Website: bh-photo
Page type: receipt
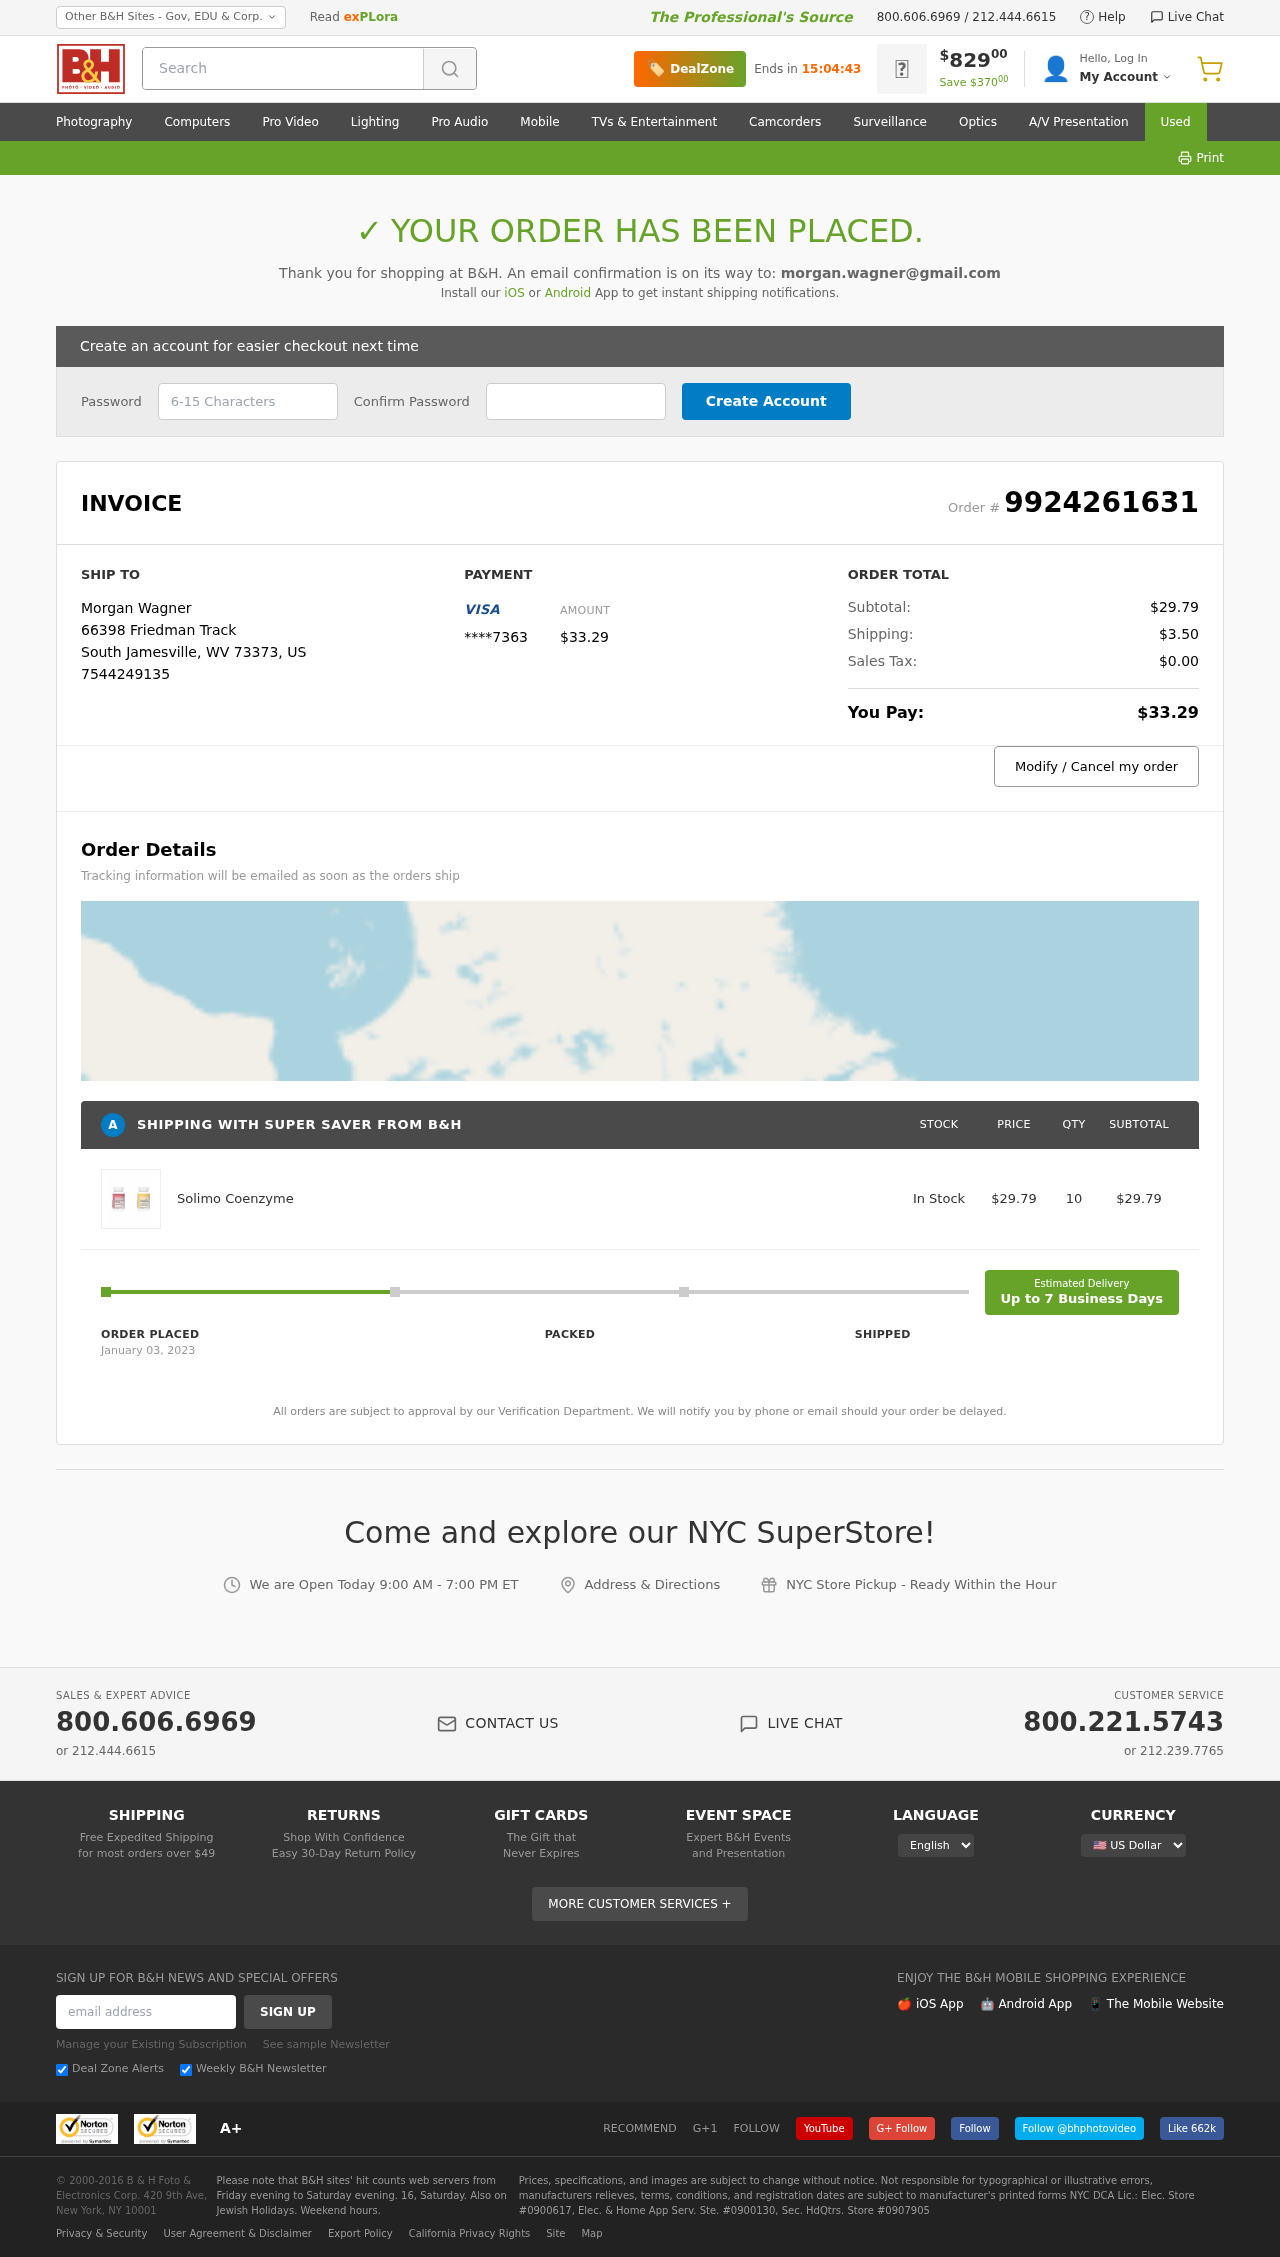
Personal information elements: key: PII_CARD_LAST4
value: ****7363
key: PII_CITY
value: South Jamesville
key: PII_COUNTRY_CODE
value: US
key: PII_EMAIL
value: morgan.wagner@gmail.com
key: PII_FULLNAME
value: Morgan Wagner
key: PII_PHONE
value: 7544249135
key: PII_POSTCODE
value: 73373
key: PII_STATE_ABBR
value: WV
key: PII_STREET
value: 66398 Friedman Track
Product elements: key: PRODUCT1_NAME
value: Solimo Coenzyme
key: PRODUCT1_PRICE
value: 29.79
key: PRODUCT1_QUANTITY
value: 10
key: PRODUCT1_SUBTOTAL
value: $29.79
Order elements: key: ORDER_ID
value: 9924261631
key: ORDER_TOTAL
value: $33.29
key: ORDER_SUBTOTAL
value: $29.79
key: ORDER_SHIPPING_COST
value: $3.50
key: ORDER_TAX
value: $0.00
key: ORDER_DATE
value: January 03, 2023
Search elements: key: HEADER_SEARCH
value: Search